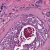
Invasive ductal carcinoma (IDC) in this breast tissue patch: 1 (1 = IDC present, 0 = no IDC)